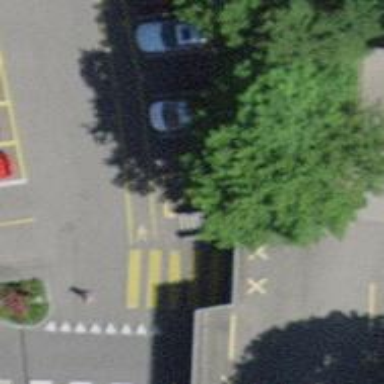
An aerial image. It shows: Car-sharing service available at this location.